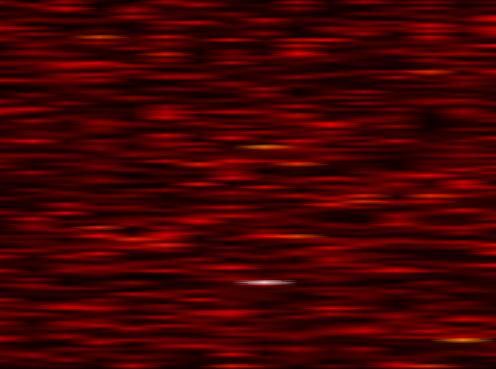
Label: FBMC